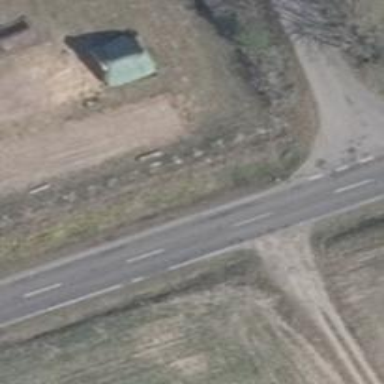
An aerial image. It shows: Secondary road with asphalt surface.